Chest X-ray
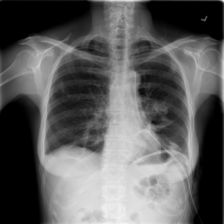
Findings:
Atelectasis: negative
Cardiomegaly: negative
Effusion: negative
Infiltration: negative
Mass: negative
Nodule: negative
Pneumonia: negative
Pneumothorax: negative
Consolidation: negative
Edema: negative
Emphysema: negative
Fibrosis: negative
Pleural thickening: negative
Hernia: negative